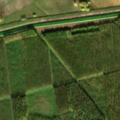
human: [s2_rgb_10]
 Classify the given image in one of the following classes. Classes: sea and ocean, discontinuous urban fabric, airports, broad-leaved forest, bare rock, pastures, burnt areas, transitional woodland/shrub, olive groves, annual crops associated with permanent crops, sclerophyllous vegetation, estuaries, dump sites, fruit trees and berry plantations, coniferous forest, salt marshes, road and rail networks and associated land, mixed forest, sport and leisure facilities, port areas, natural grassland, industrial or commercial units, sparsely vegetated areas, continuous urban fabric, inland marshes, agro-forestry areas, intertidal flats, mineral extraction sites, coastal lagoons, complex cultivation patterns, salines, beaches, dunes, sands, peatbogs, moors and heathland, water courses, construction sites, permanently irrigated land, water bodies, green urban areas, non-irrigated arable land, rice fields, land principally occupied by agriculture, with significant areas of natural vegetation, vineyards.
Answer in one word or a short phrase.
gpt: non-irrigated arable land, broad-leaved forest, transitional woodland/shrub, water courses